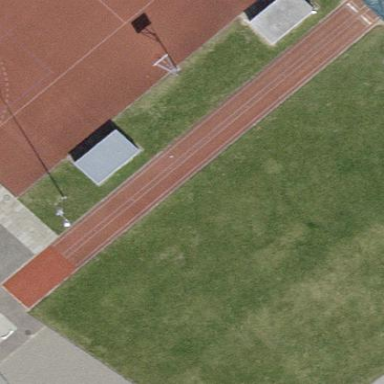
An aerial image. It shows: Athletics track located on leisure land.